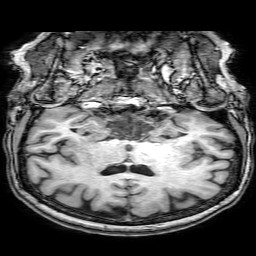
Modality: T1w
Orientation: sagittal
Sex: female
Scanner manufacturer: philips
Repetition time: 0.008259 s
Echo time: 0.00381 s